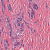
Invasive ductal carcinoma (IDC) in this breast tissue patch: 1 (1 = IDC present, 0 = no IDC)